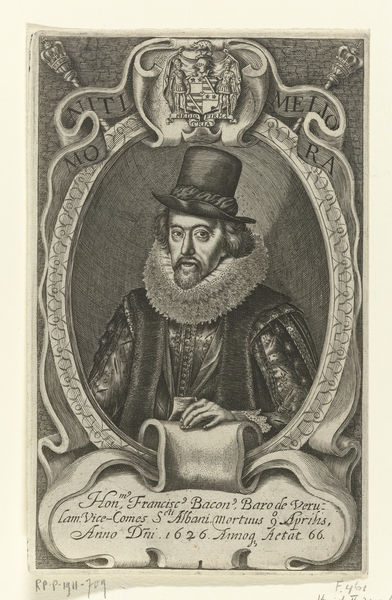
Titel: Portret van wetenschapper Francis Bacon
Künstler: Simon van de Passe
Standort: Amsterdam
Institution: Rijksmuseum
Schlagwörter: hand, mann, umhang, finger, grau, hut, mund, nase, tier, bart, jacke, augen, barock, kragen, spitze, bildnis, portrait, porträt, haare, mantel, england, krone, locken, oval, schrift, graphik, tafel, kartusche, hutband, zahlen, weste, buch, druck, radierung, stich, text, helm, wissenschaftler, wappen, spitzenkragen, gelehrter, bacon